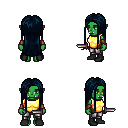
a pixel art fantasy rpg character, female body template, orc, green skin, gold chest armor, metal pants, raven extra-long hairstyle, cloth bracers, black shoes, dagger, four views (front, back, left, right), 2x2 character sprite sheet, small pixel art, hard edges, no anti-aliasing